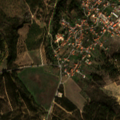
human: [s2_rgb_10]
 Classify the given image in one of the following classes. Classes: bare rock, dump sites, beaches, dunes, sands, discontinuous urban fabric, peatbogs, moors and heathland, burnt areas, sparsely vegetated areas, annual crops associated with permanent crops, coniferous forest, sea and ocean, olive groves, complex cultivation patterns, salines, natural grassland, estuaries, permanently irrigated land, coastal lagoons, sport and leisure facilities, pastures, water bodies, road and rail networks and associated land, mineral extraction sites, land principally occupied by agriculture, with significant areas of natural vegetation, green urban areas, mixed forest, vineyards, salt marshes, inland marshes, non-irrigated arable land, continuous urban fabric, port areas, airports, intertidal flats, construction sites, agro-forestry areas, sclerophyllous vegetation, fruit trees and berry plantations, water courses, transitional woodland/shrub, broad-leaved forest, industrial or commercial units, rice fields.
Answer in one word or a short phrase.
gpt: discontinuous urban fabric, olive groves, complex cultivation patterns, land principally occupied by agriculture, with significant areas of natural vegetation, agro-forestry areas, broad-leaved forest, coniferous forest, mixed forest, transitional woodland/shrub